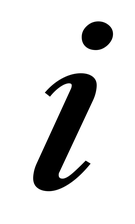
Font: LibreCaslonText-Italic_Medium_Italic